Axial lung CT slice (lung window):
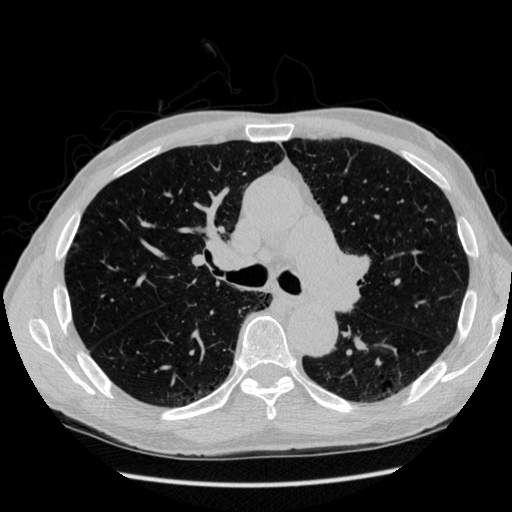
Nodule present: no